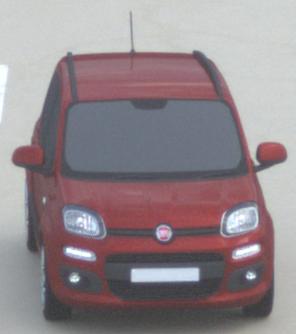
Make: Fiat
Model: Panda 1.2 8V
Detailed model: Panda (312)
Model produced from: 2013/02
Model produced until: 2013/12
Doors: 5
Color: red
Road condition: dry road
Daytime: midday
Contrast: low contrast